Aerial crown-view tile of a tropical tree (Barro Colorado Island, Panama), acquired 20250715:
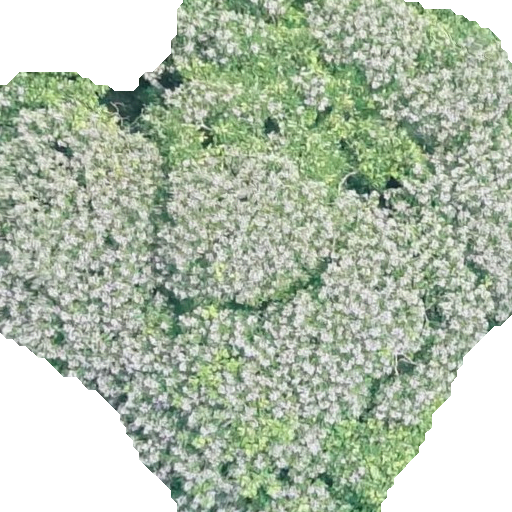
Species: Dipteryx oleifera
GBIF accepted scientific name: Dipteryx oleifera
Crown area: 393.545 m²